Question: How can I code my ASCX control so that I can give an ID and from the browser run some javascript such as
'''
$find('myASCXControlClientId')
'''
and the returned object, has a class with a prototype with my custom javascript methods that can be called on said instance of the control?
The Telerik controls such as RadTreeView can do this for instance

The control they fetch with Javascript has a prototype with some neatly defined methods.
How can I do this with ASCX?
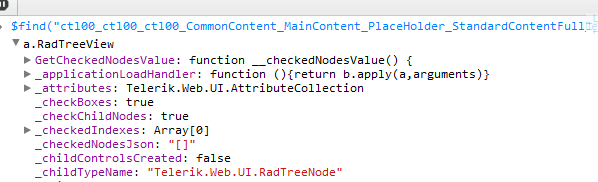
Answer: The RadControl you show above might have been implemented as a <URL>.
You might already know that the ScriptControl class does exactly what you are asking and when you do '$find(elementid)' it returns the actual javascript object of the control.
The problem that I hate with the ScriptControl is that you basically have to build your control's DOM elements programmatically by adding .NET objects like 'Table' and 'Label' to your control's 'ChildControls' collection during 'Load' or 'PreRender'
One of the options that I have seen work is to create a ScriptControl that houses your properties and methods, and then wrap that with an ascx UserControl:
ScriptControl Example:
'''
public class MyScriptControl : System.Web.UI.ScriptControl
{
public string MyProperty { get; set; }
protected override IEnumerable<ScriptDescriptor> GetScriptDescriptors()
{
//your implementations
}
protected override IEnumerable<ScriptReference> GetScriptReferences()
{
//your implementations
}
}
'''
UserControl Example:
'''
public partial class MyUserControl : System.Web.UI.UserControl
{
protected override void OnLoad(EventArgs e)
{
this.MyLabel.Text = this.MySpecialScriptControl.MyProperty;
base.OnLoad(e);
}
}
'''
.ascx Example:
'''
<%@ Control Language="C#" AutoEventWireup="true" CodeFile="Example.ascx.cs" Inherits="Example" %>
<div>
<asp:Label id="MyLabel" runat="server" />
<my:MyScriptControl id="MySpecialScriptControl" runat="server" />
</div>
'''
This should allow you to get both control over your ascx markup and the ability in javascript to do something like:
'''
var myScriptControl = $find('MySpecialScriptControl');
'''